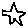
Label: star